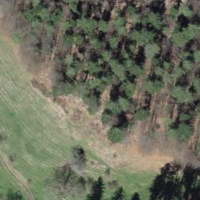
EUNIS habitat code: 24
Species observed at this site:
Cruciata laevipes